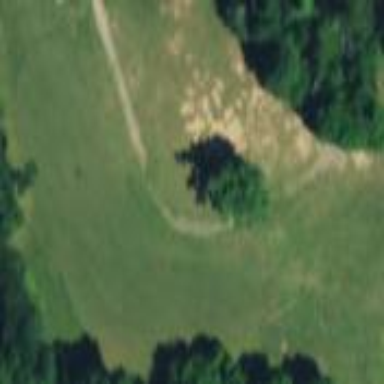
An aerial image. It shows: Grassy golf fairway.